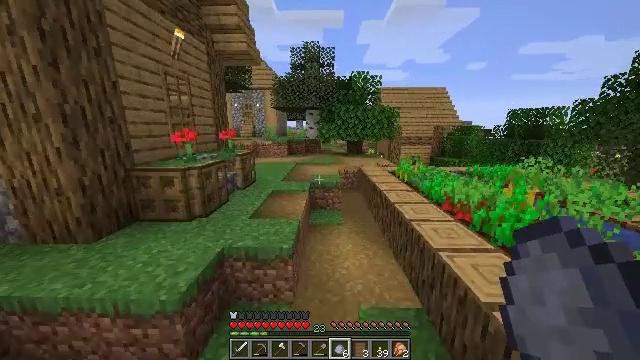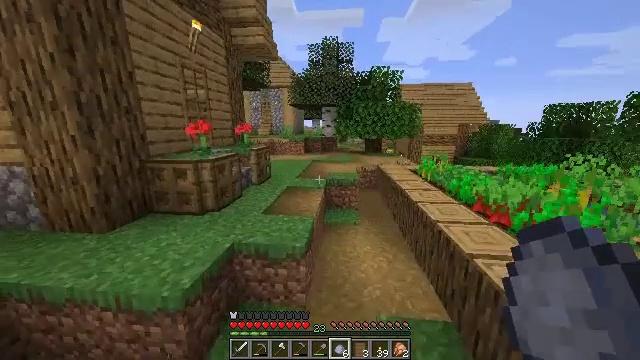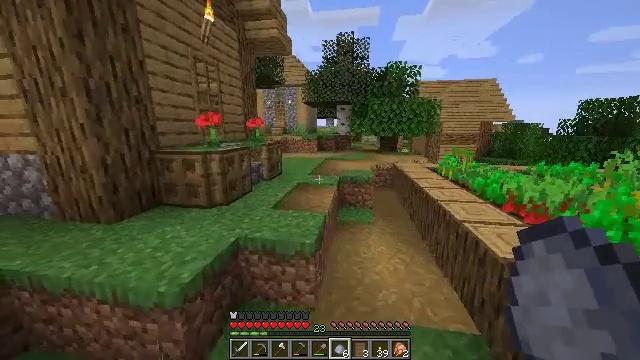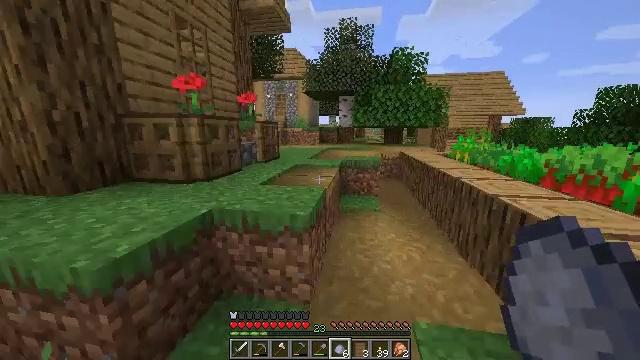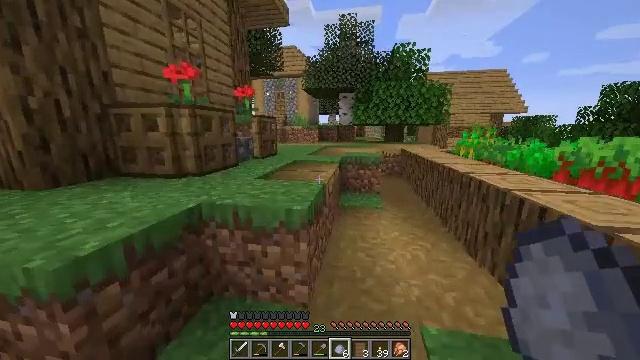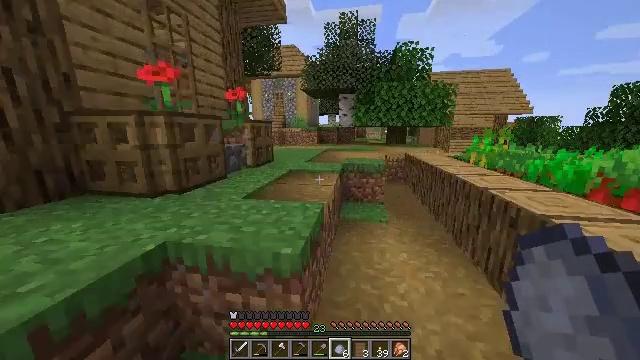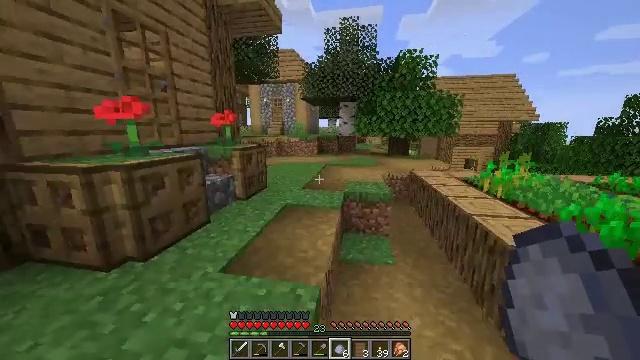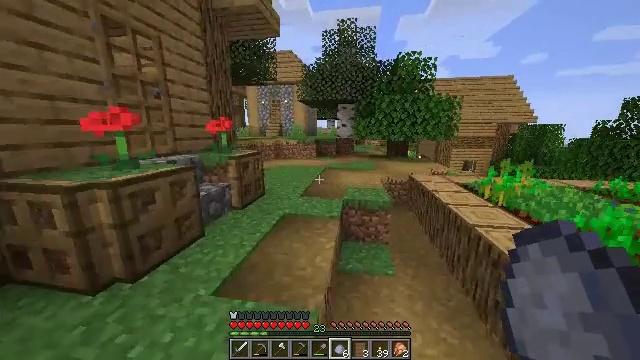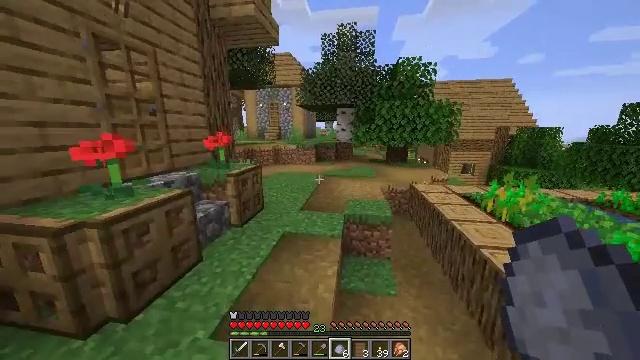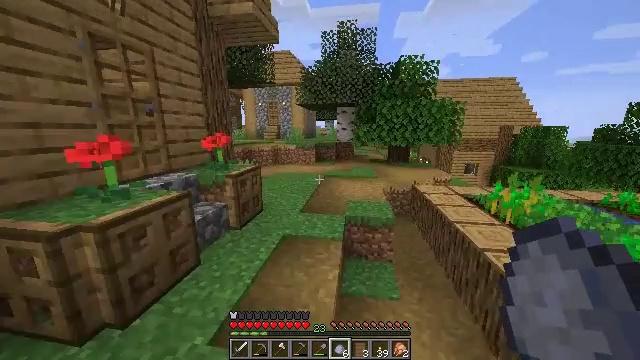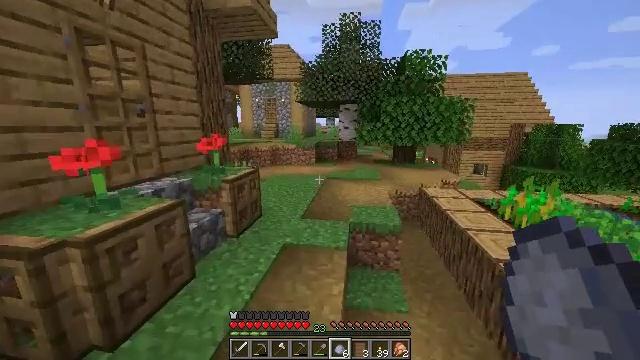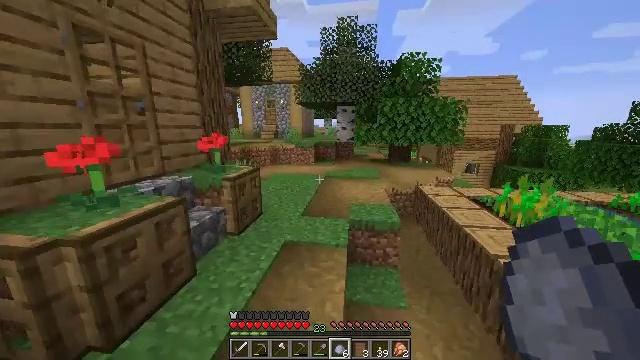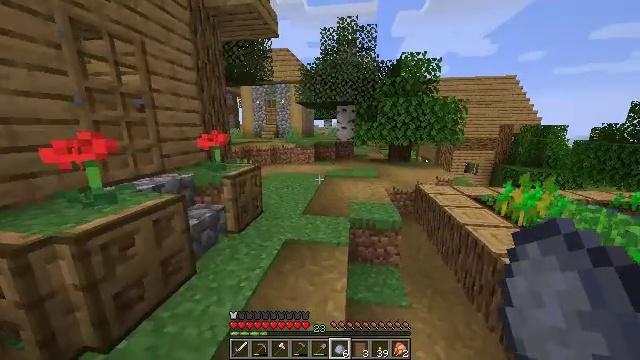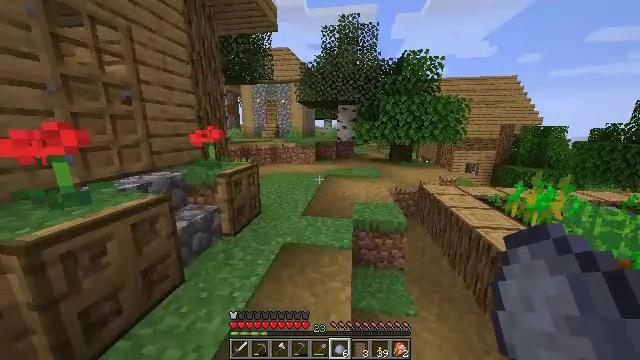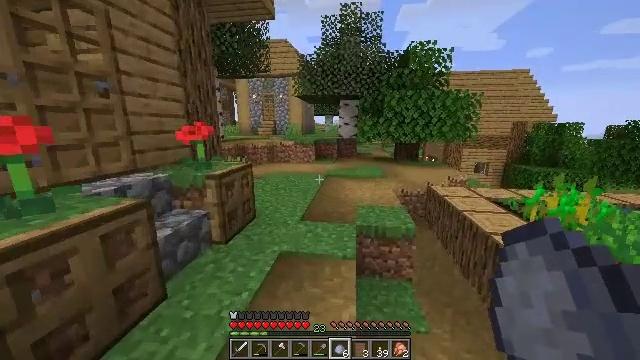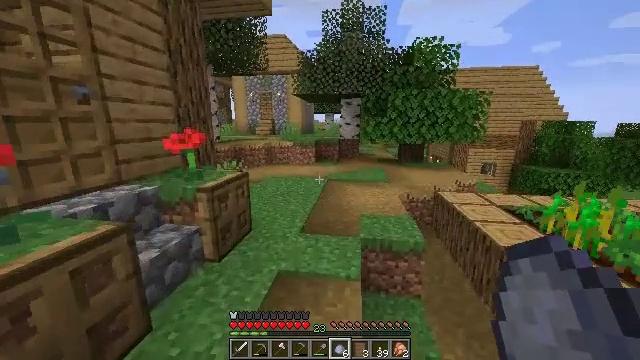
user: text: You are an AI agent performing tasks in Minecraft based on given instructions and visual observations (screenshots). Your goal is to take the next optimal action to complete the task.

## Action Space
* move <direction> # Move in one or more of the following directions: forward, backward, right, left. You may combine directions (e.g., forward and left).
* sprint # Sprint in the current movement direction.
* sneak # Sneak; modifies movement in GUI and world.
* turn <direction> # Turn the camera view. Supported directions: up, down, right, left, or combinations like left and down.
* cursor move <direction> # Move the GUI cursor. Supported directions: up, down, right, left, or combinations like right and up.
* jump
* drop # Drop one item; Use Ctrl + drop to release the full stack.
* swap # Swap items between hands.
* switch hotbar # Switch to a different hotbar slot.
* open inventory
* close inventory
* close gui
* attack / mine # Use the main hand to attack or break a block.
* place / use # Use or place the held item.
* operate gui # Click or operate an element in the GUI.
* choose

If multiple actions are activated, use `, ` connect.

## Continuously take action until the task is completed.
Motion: motion action
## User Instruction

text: Break the brewing stand to collect it.
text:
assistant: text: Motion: move forward, sprint, turn left
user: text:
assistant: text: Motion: move forward, sprint, turn left
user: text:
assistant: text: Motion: move forward, sprint, jump
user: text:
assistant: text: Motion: move forward, sprint, jump
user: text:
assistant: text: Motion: move forward, sprint, jump
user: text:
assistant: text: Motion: move forward, sprint, jump
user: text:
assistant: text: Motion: move forward, sprint, jump
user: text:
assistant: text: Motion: move forward, sprint, jump
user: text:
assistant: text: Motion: move forward, sprint, jump
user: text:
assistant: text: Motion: move forward, sprint, jump
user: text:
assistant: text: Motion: move forward, sprint, jump
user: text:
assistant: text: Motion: move forward, sprint, jump
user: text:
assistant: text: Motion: move forward, sprint, jump
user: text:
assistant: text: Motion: move forward, sprint, jump
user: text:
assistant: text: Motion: move forward, sprint, jump
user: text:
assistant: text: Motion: move forward, sprint, jump
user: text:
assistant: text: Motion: move forward, sprint, jump
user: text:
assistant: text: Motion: move forward, sprint, jump
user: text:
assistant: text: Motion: move forward, sprint, jump
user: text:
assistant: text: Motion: move forward, sprint, jump
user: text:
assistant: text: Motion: move forward, sprint, turn left, jump
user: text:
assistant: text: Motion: move forward, sprint, turn left and up, jump
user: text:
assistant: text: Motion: move forward, sprint, jump
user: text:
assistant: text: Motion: move forward, sprint, jump
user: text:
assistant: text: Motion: move forward, sprint, jump
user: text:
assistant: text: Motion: move forward, sprint, jump
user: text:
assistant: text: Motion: move forward, sprint, jump
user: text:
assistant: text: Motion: move forward, sprint, jump
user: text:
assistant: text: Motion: move forward, sprint, jump
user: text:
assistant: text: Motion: move forward, sprint, turn left and up, jump